Chest X-ray. View position: PA
Patient age: 30
Patient sex: M
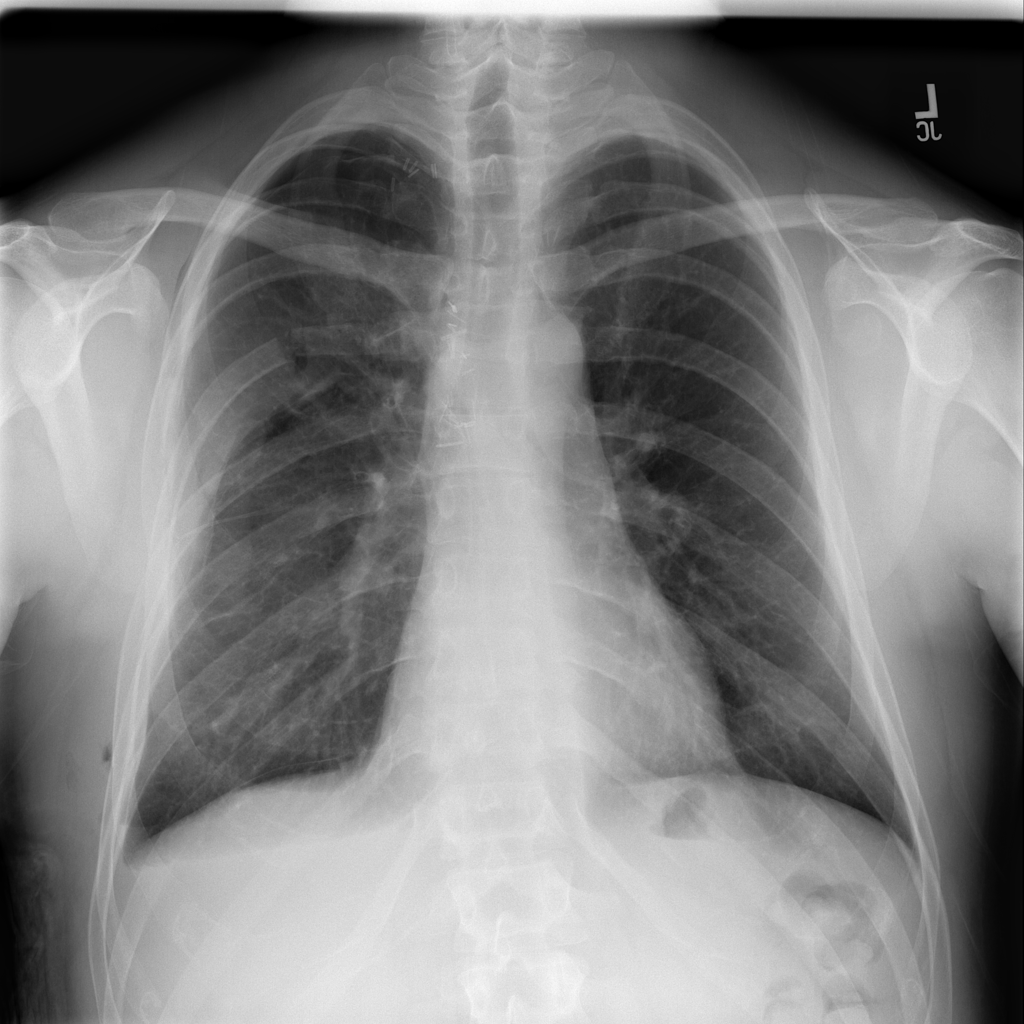
Finding: Pneumothorax